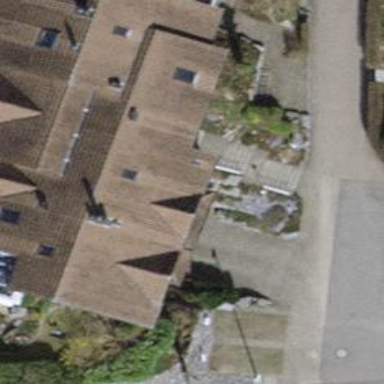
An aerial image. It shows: Steps made of paving stones.